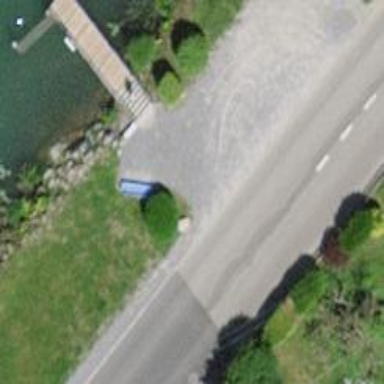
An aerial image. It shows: Blue bench.